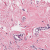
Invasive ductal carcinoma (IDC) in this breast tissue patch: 0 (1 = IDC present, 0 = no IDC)